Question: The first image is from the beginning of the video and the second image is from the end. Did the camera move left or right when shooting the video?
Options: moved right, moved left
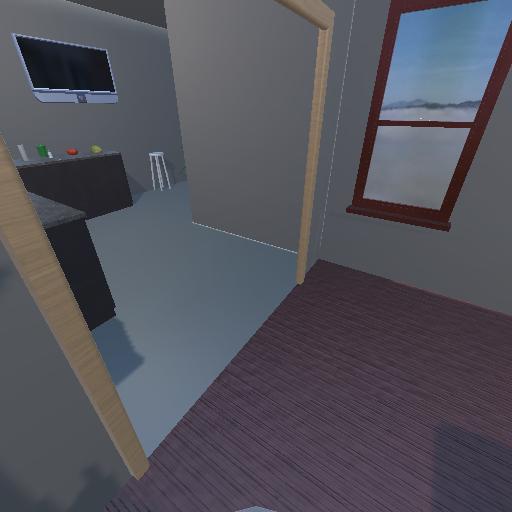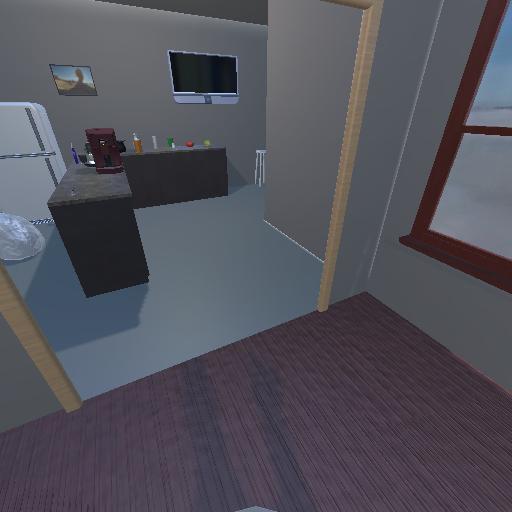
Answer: moved right